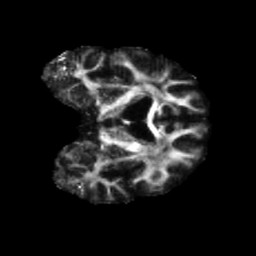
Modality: FA
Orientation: coronal
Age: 68
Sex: male
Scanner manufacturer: siemens
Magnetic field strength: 3 T
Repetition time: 5.47 s
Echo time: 0.0854 s